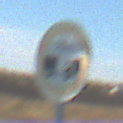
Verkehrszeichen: VerbotUnterschreitenMindestabstand
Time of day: MorningAfternoon
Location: Outdoor (Nature)
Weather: Clear
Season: Autumn
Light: Natural